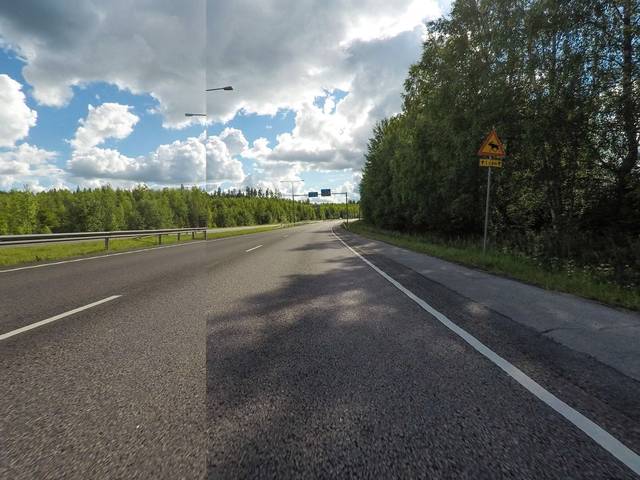
Region: Finland
Coordinates: 60.562, 24.812